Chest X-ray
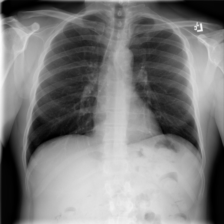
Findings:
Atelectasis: negative
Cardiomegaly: negative
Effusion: negative
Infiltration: negative
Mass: negative
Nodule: negative
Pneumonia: negative
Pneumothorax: negative
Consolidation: negative
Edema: negative
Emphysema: negative
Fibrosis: negative
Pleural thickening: negative
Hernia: negative